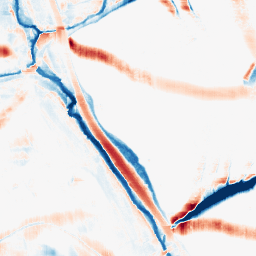
Category: morphological
Decomposition family: morphological_square
Decomposition parameters: operation: average
size: 20
Upsampling method: bspline
Upsampling parameters: scale: 4
Upsampling scale: 4